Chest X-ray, PA view. Patient: 41 years old, sex F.
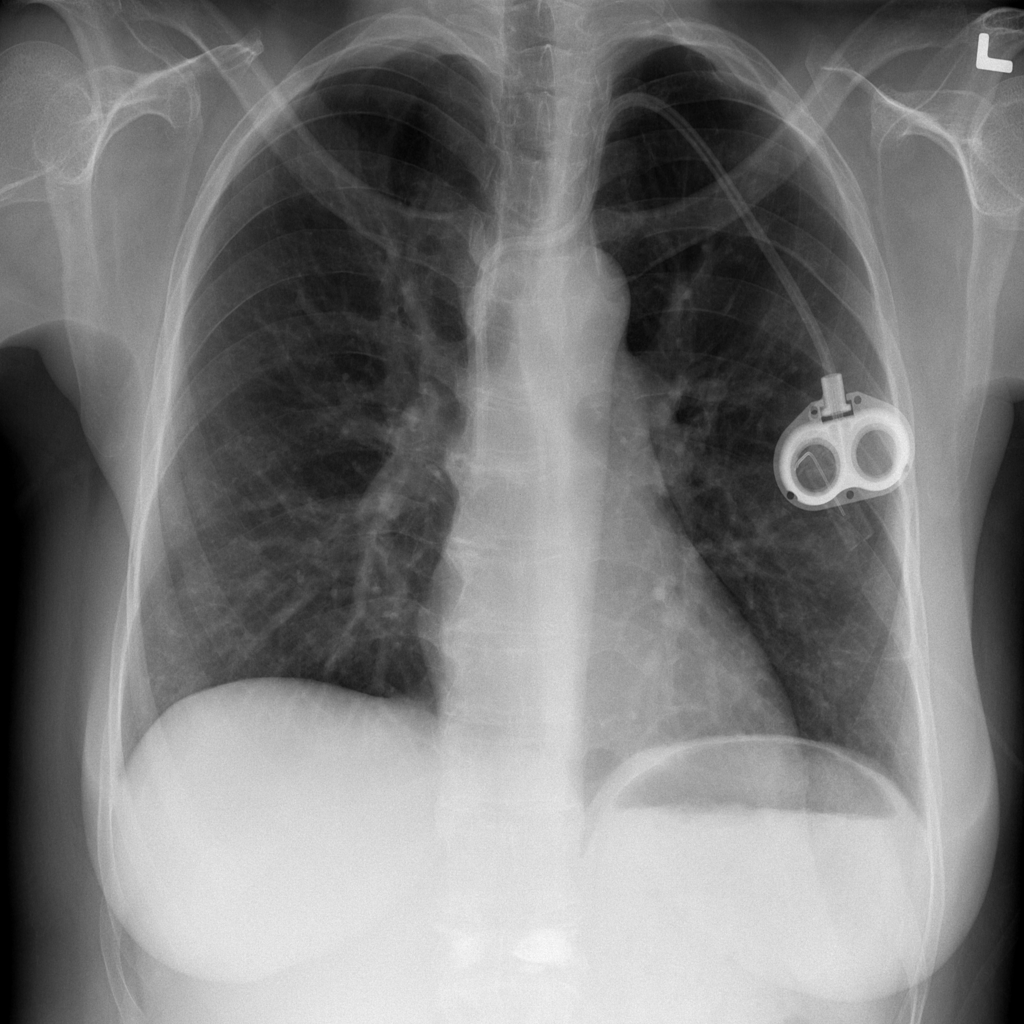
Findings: No Finding